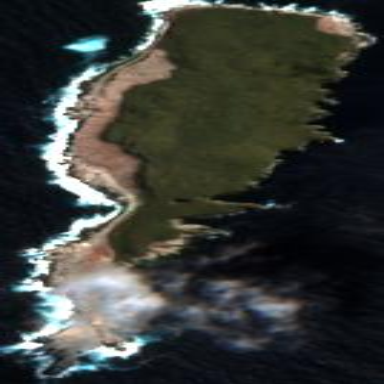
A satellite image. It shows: Island with natural coastline.